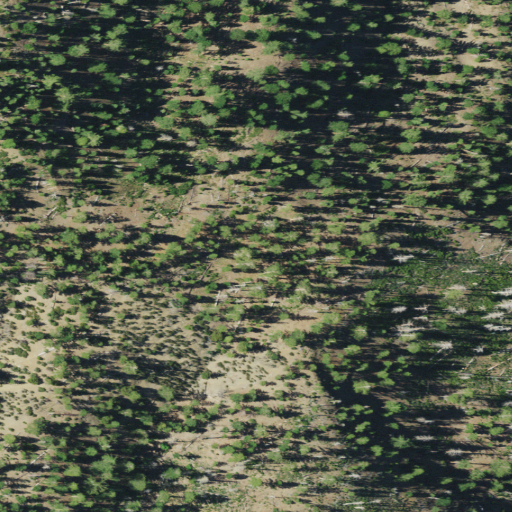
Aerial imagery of ridge(s) in California named Long Ridge containing grassland, evergreen forest, shrub, and open development